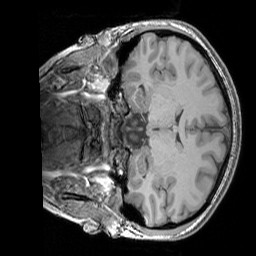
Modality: T1w
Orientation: coronal